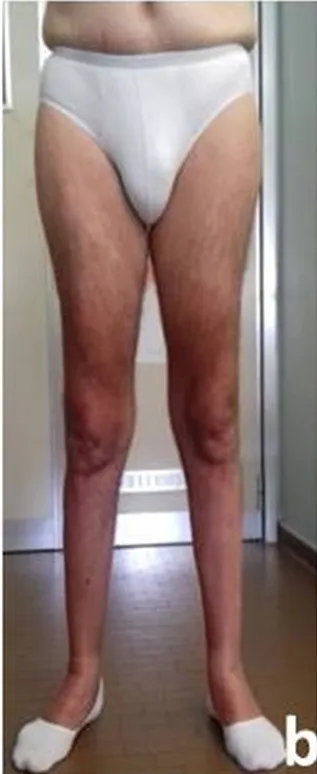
Moderate atrophy of anterior.
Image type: medical_photograph (skin_photograph)